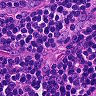
Metastatic tissue present: no